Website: ulta-beauty
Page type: customer-info-address
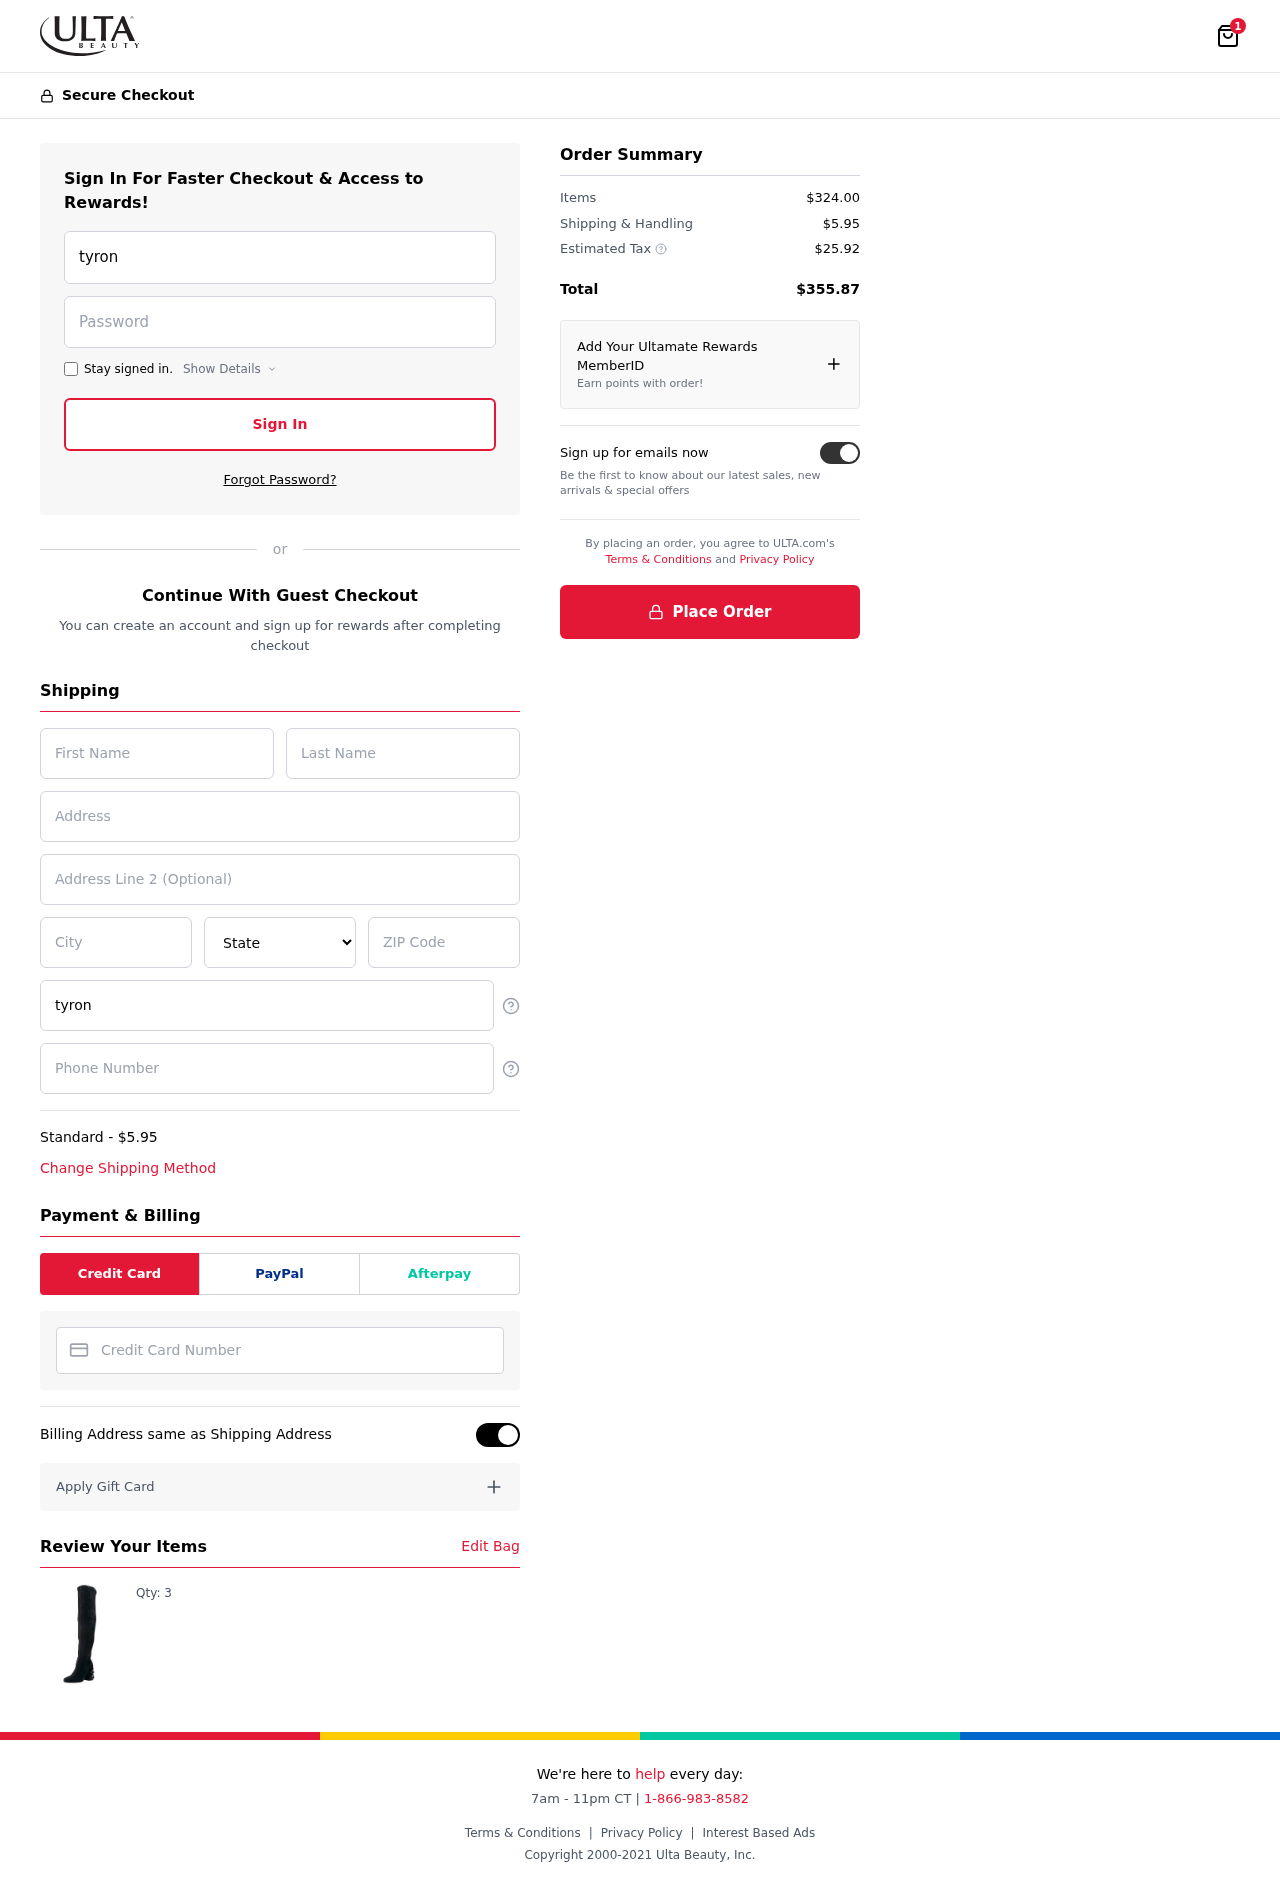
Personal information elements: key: PII_CARD_NUMBER
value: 3781 5344 8009 812
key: PII_CITY
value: New Dawnland
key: PII_EMAIL
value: tyronemorton@gmail.com
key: PII_FIRSTNAME
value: Tyrone
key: PII_LASTNAME
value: Morton
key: PII_PHONE
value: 9023008474
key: PII_POSTCODE
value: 89012
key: PII_STATE
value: Oklahoma
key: PII_STREET
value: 8059 Lin Valley Suite 035
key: PII_STREET2
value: Apt. 028
Product elements: key: PRODUCT1_QUANTITY
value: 3
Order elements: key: ORDER_NUM_ITEMS
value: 1
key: ORDER_SHIPPING_COST
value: $5.95
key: ORDER_ITEMS_TOTAL
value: $324.00
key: ORDER_SHIPPING_COST2
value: $5.95
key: ORDER_TAX
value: $25.92
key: ORDER_TOTAL
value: $355.87